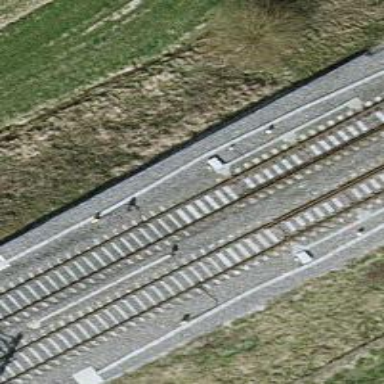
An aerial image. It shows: Railway switch.